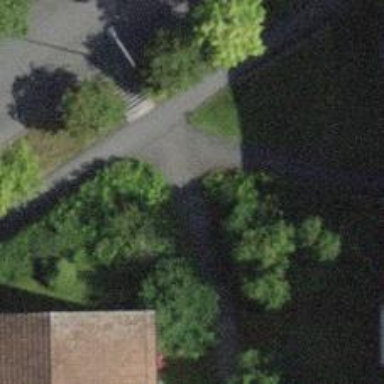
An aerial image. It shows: Asphalt steps along the road.